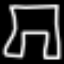
Label: pants